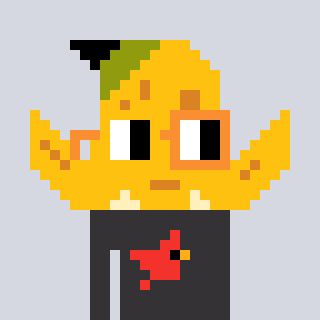
a pixel art character with square yellow and orange glasses, a banana-shaped head and a grayscale-colored body on a cool background